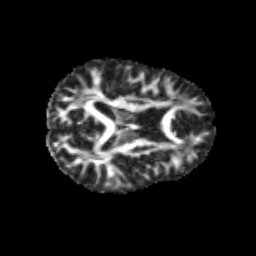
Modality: FA
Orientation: axial
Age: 12
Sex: male
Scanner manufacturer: siemens
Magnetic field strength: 3 T
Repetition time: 3.8 s
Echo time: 0.07 s